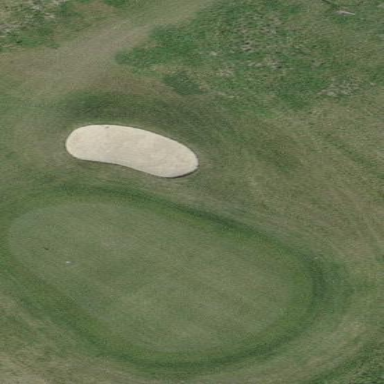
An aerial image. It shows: Golf green.